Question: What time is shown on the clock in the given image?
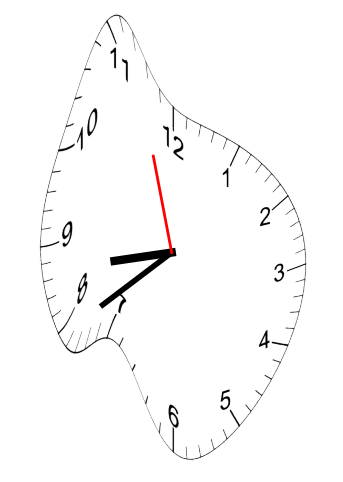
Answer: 08:38:57